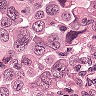
Metastatic tissue present: yes